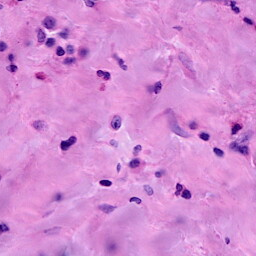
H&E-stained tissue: Breast